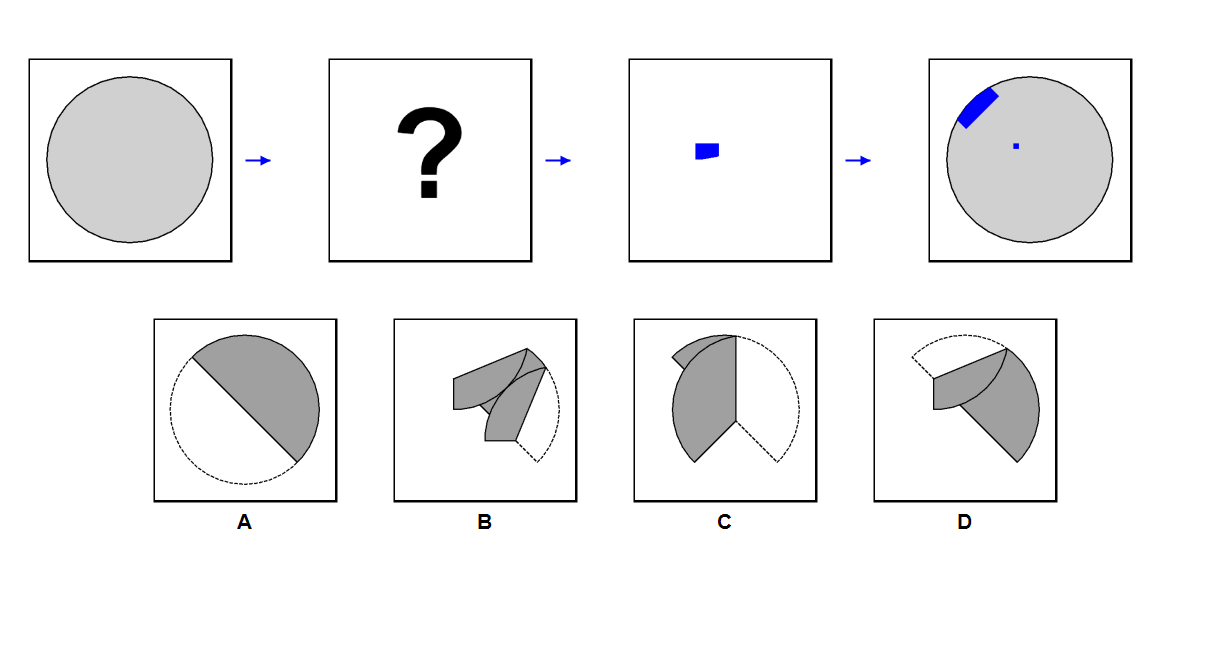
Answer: C